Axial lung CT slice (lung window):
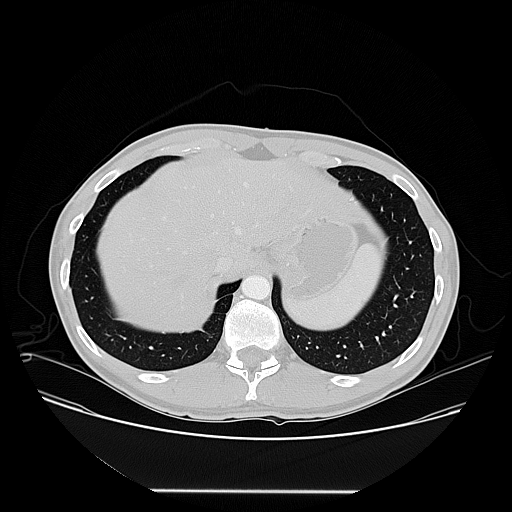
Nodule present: no